Aerial crown-view tile of a tropical tree (Barro Colorado Island, Panama), acquired 20250715:
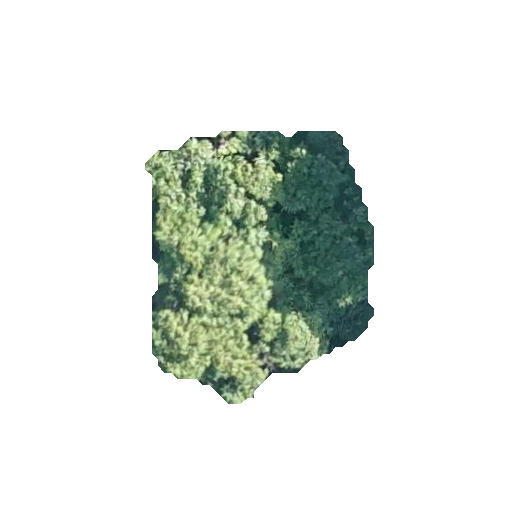
Species: Apeiba membranacea
GBIF accepted scientific name: Apeiba membranacea
Crown area: 73.515 m²